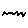
Label: zigzag